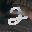
Label: 2